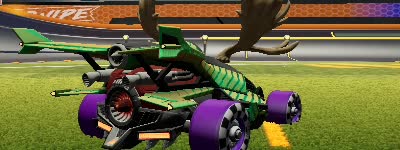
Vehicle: aftershock